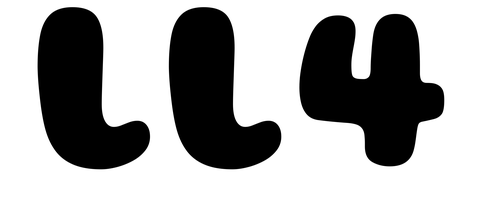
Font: Gluten_Black